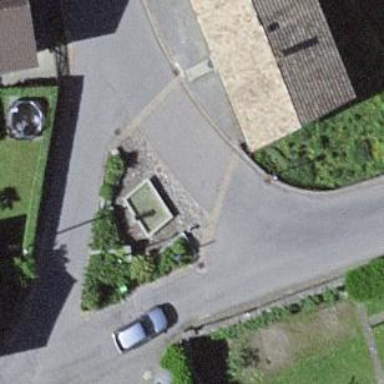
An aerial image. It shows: Beautiful fountain.